Question: I'm using the IWebBrowser2 interface to IE9 in a standard Win32 app. Pages with controls like buttons are rendered without theming, so look like something from the Windows 2000 era. The identical page displays correctly using the stand-alone IE9. All pages have
'''
<meta http-equiv="X-UA-Compatible" content="IE=9"/>
'''
in the header
Any thoughts?

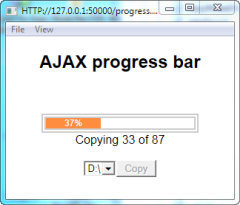
Answer: You must implement 'IDocHostUIHandler', then in the method 'GetHostInfo' append the 'DOCHOSTUIFLAG_THEME' to the 'dwFlags':
'''
STDMETHODIMP GetHostInfo(DOCHOSTUIINFO *pInfo)
{
pInfo->cbSize = sizeof(DOCHOSTUIINFO);
pInfo->dwFlags = DOCHOSTUIFLAG_NO3DBORDER|DOCHOSTUIFLAG_DIALOG|DOCHOSTUIFLAG_THEME;
pInfo->dwDoubleClick = DOCHOSTUIDBLCLK_DEFAULT;
return S_OK;
}
'''